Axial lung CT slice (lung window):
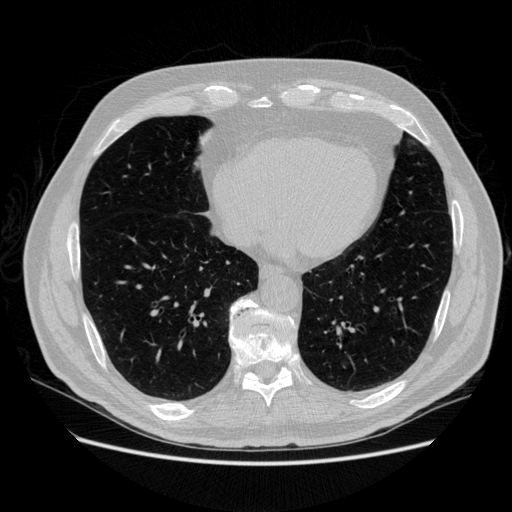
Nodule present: no